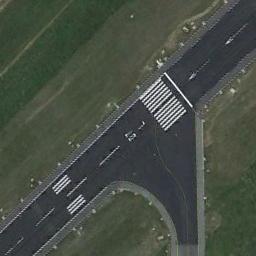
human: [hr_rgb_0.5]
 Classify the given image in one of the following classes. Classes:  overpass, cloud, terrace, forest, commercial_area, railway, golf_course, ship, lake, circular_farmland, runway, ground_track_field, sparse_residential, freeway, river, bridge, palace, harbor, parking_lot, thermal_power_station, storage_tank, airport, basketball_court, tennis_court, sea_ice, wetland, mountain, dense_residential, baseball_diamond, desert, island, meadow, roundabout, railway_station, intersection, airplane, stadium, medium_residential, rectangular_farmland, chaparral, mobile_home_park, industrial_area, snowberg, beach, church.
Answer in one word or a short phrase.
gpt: runway